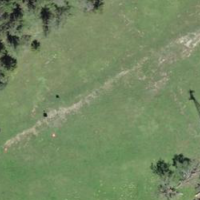
EUNIS habitat code: 23
Species observed at this site:
Primula veris